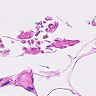
Metastatic tissue present: no